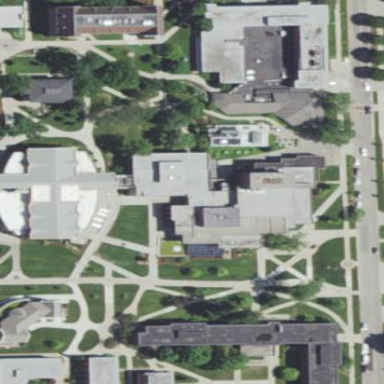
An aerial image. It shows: College building.